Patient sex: M
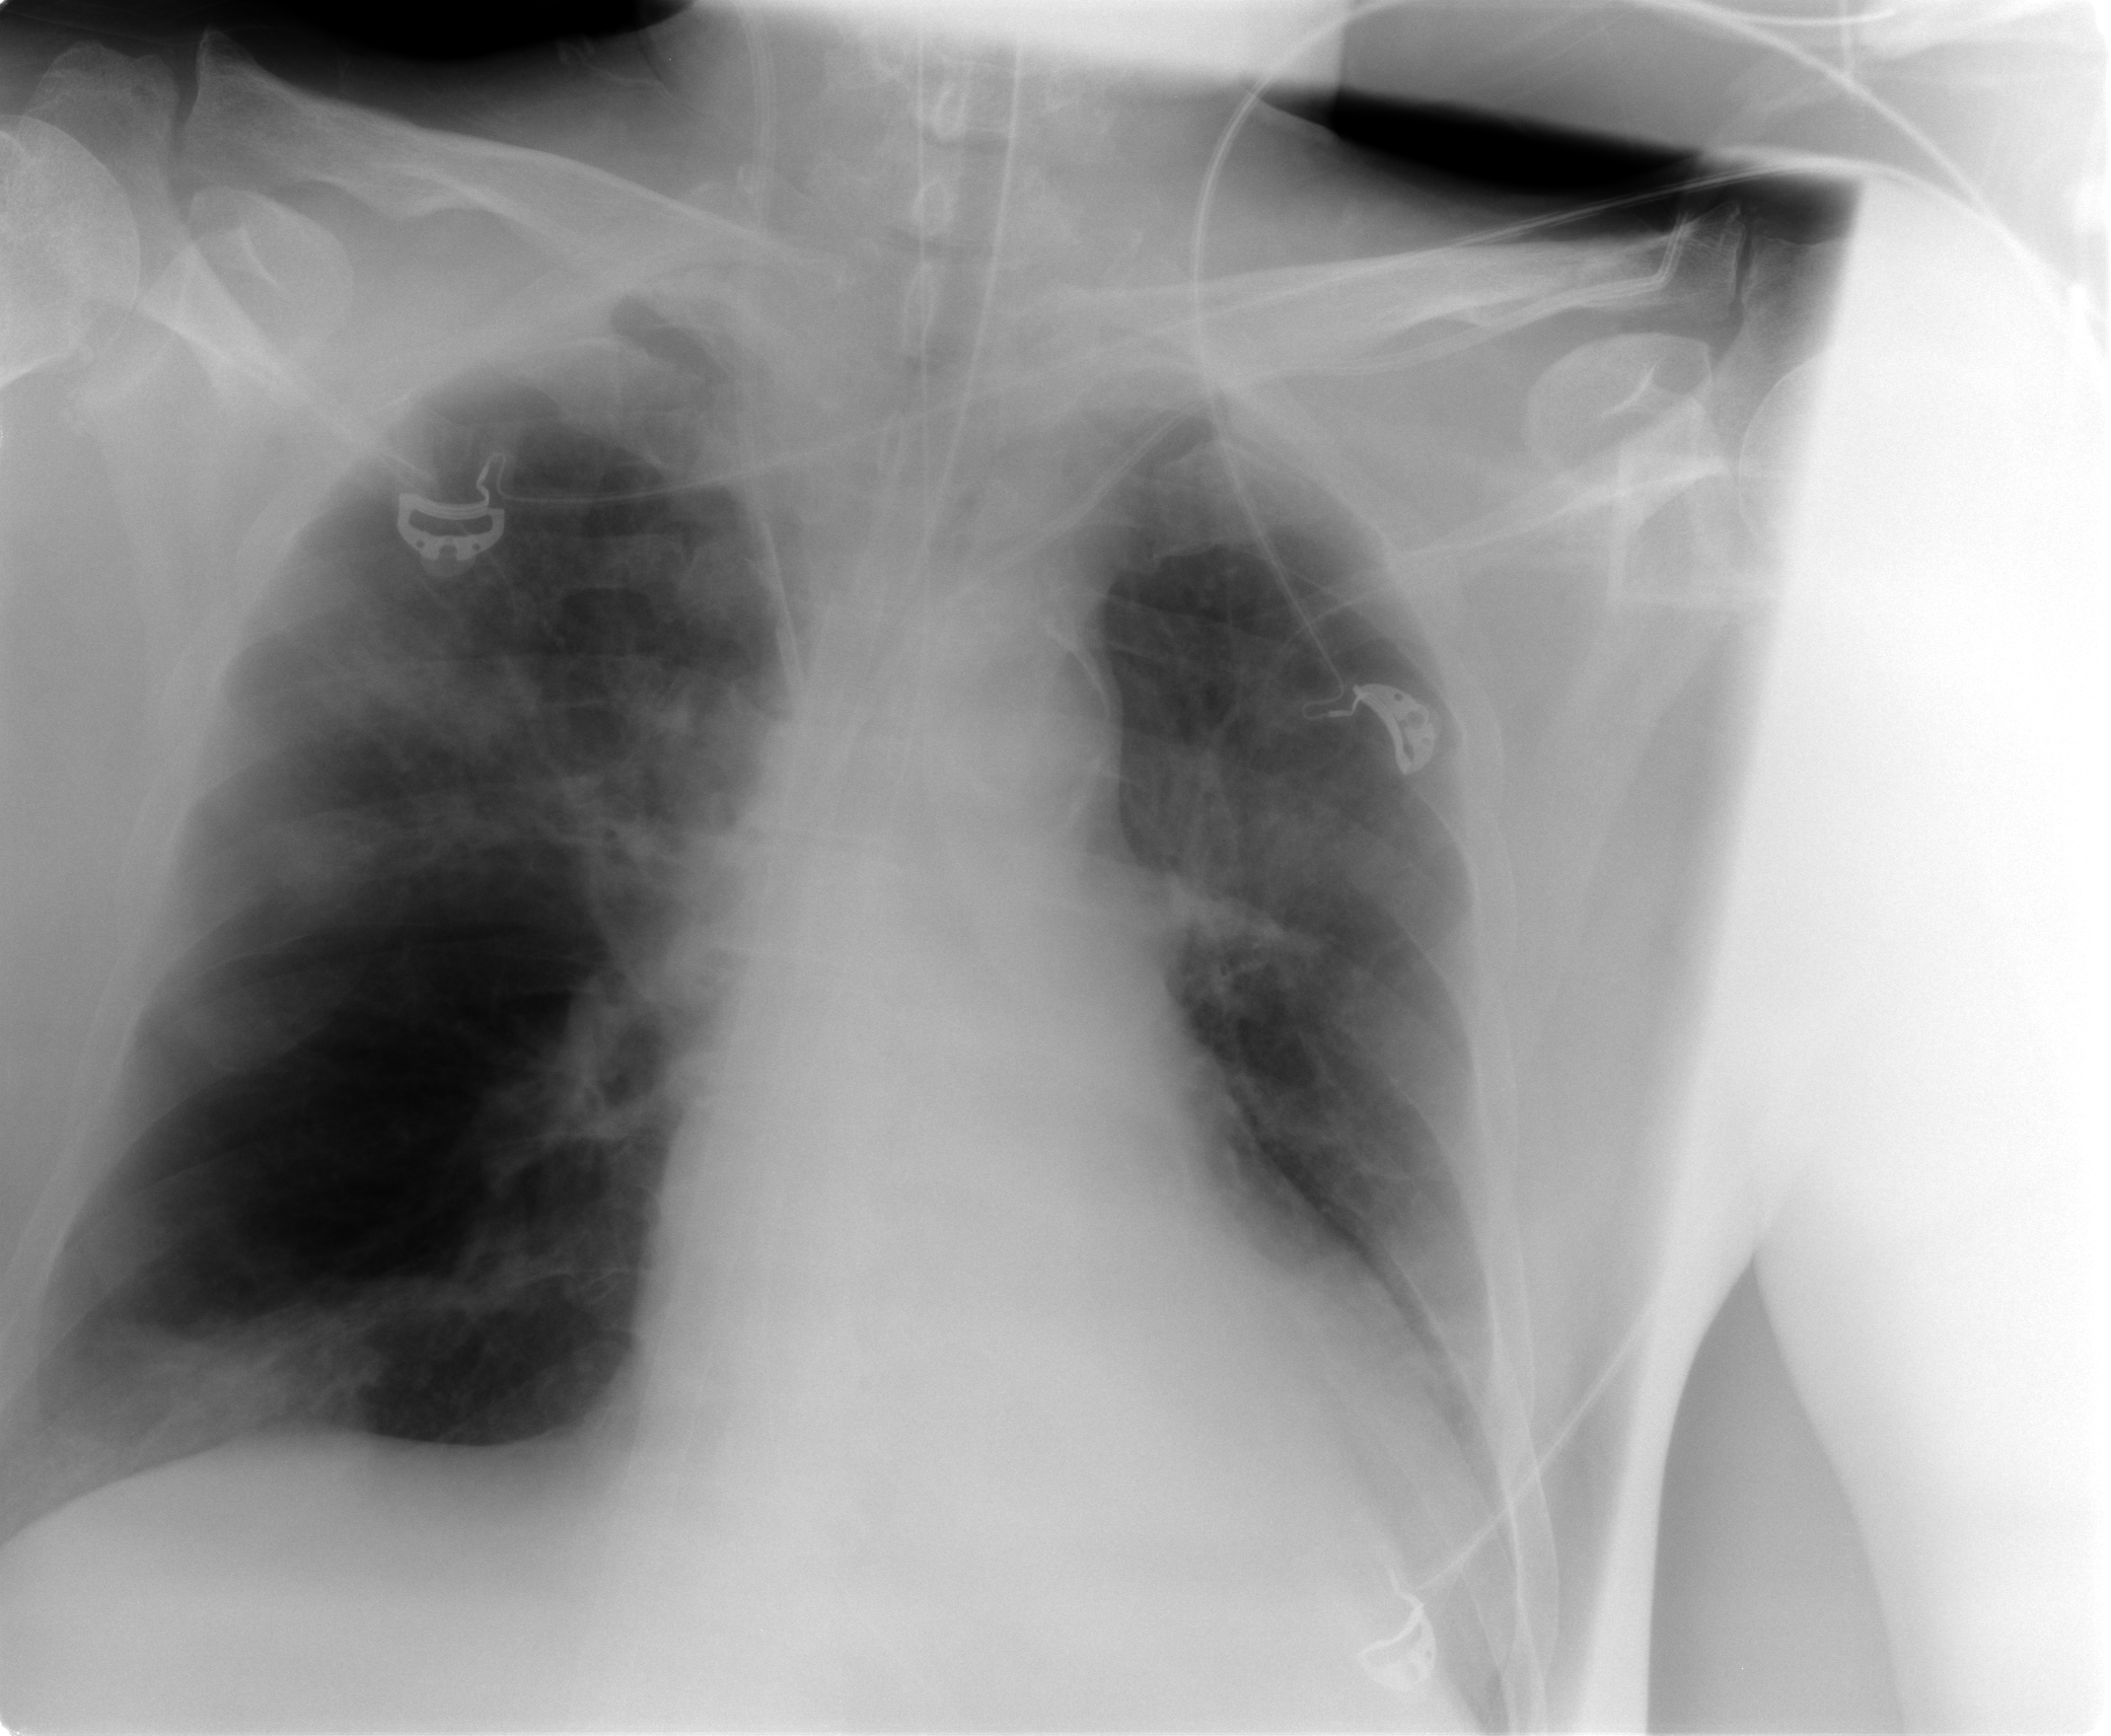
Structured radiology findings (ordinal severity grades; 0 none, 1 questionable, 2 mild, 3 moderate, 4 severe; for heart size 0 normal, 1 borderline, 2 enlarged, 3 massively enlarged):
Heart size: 2
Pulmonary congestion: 2
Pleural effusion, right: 2
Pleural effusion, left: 1
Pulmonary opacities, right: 3
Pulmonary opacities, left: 2
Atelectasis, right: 3
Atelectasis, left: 2